Aerial crown-view tile of a tropical tree (Barro Colorado Island, Panama), acquired 20240716:
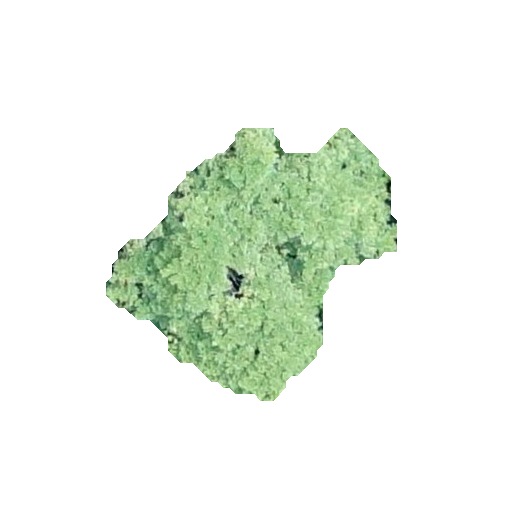
Species: Tabebuia rosea
GBIF accepted scientific name: Tabebuia rosea
Crown area: 74.135 m²